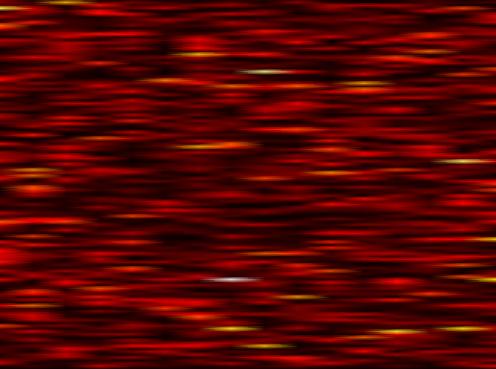
Label: FBMC